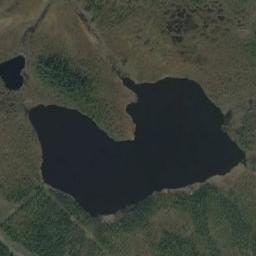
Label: lake